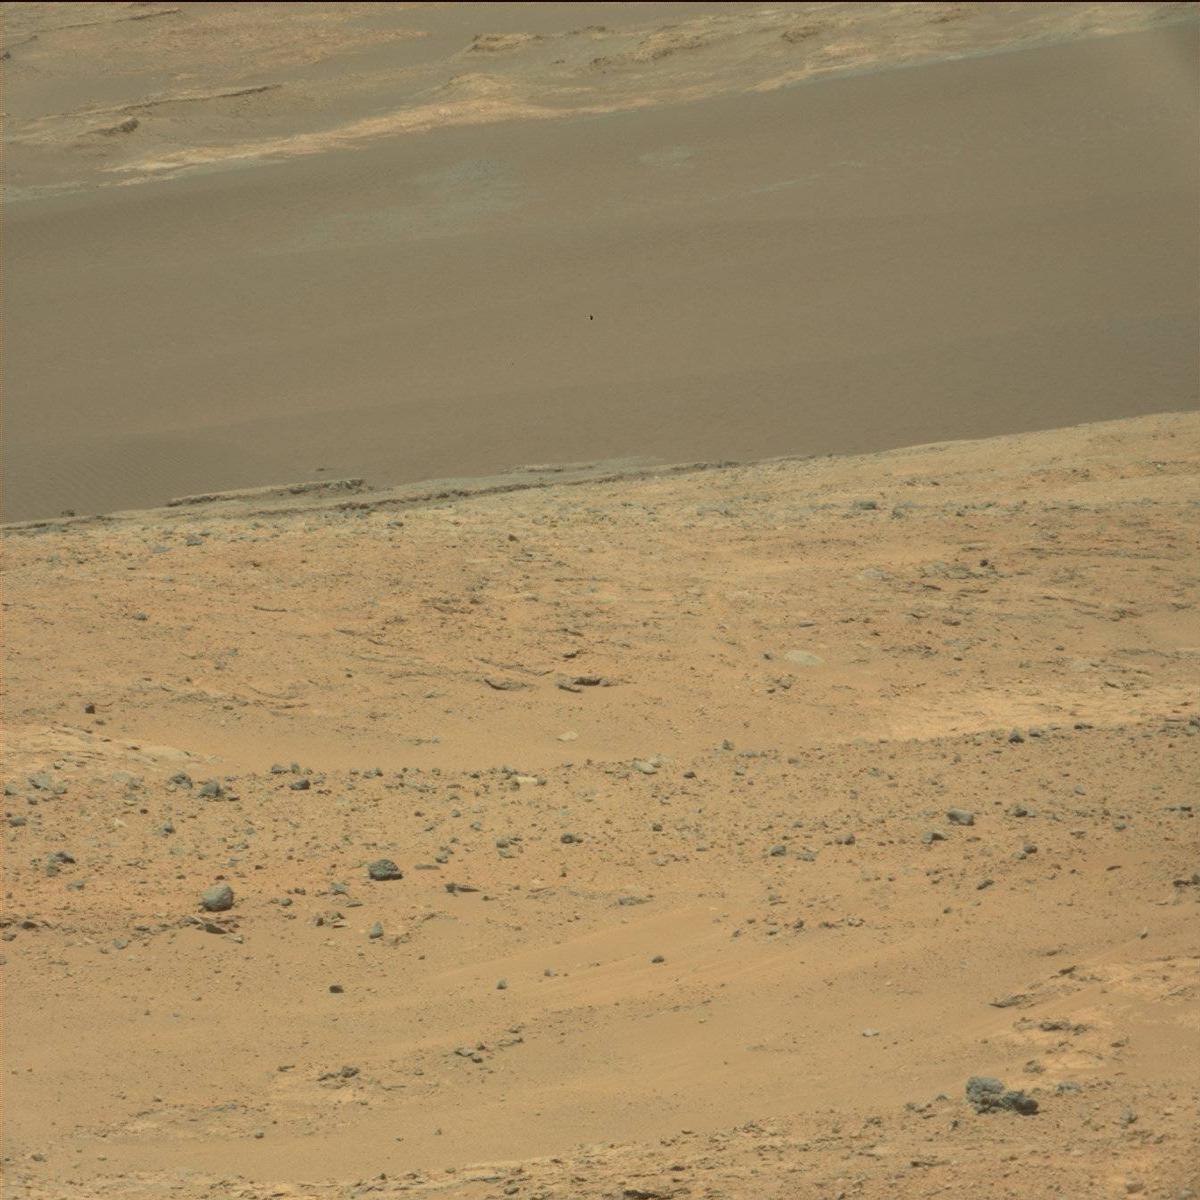
Terrain classes present: Bedrock, Ridge, Sand / Soil